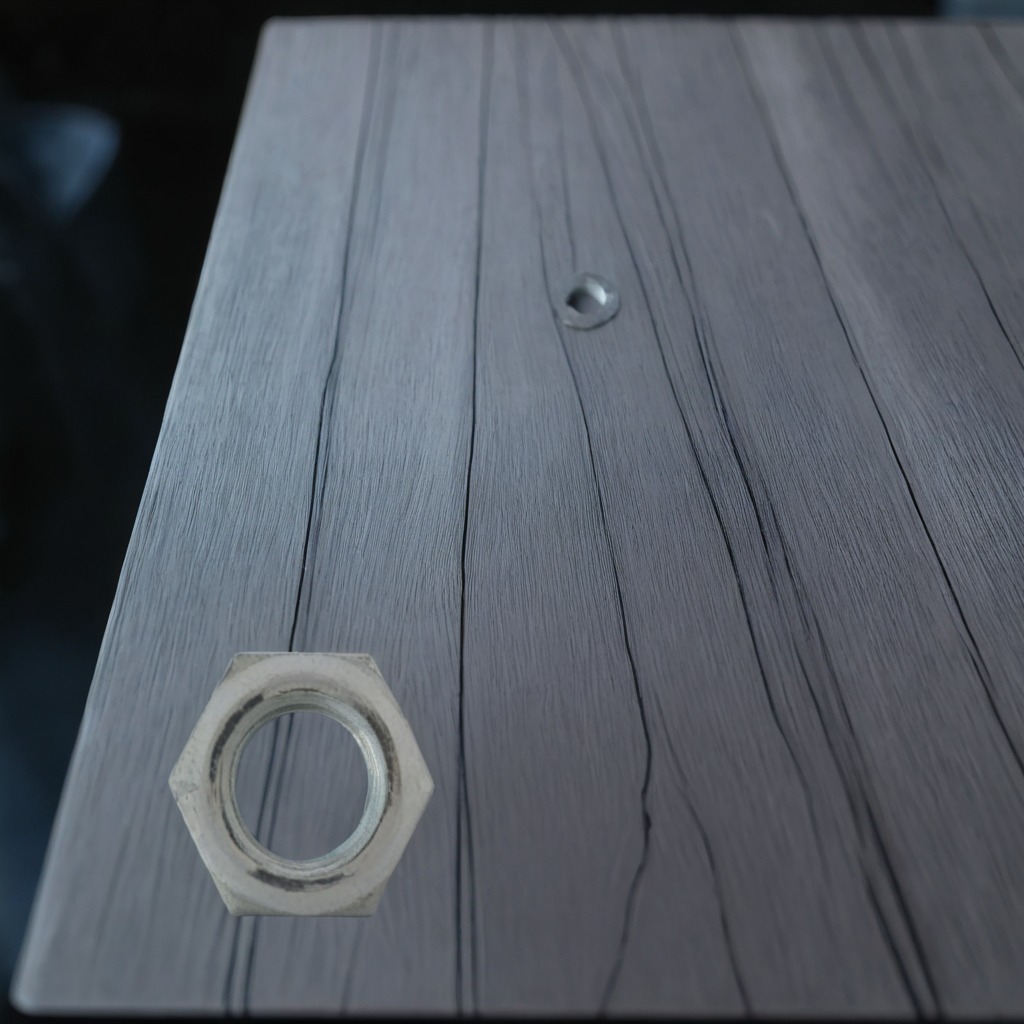
A metal nut is lying on a old table with faint burn marks in a small garage at twilight.